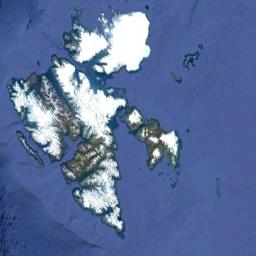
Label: island